【题型】解答题　【知识点】立体几何　【难度】easy
如图，我们知道，圆锥是$\text{Rt}\triangle AOP$（及其内部）绕$OP$所在的直线旋转一周形成的几何体。我们现将直角梯形$AOO_1A_1$（及其内部）绕$OO_1$所在的直线旋转一周形成的几何体称为圆台。设$\odot O_1$的半径为$r$，$\odot O$的半径为$R$，$OO_1=h$。

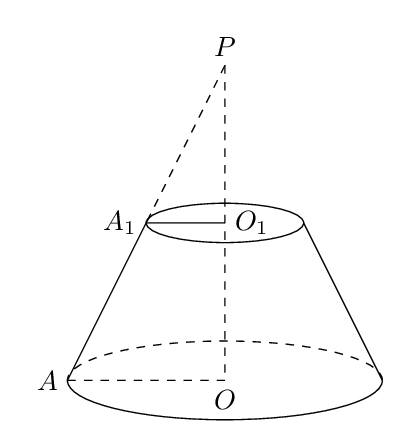
【解答】
【答案】（1）证明见解析；（2）$11\pi$
【分析】（1）根据三角形相似，得出$PO_1=\frac{rh}{R-r}$，利用两个圆锥体积之差可得圆台的体积；
（2）利用大圆锥的侧面积减去小圆锥的侧面积可得圆台的侧面积，再加上圆台的底面积即可。
【详解】（1）证明：$\because \triangle PA_1O_1 \sim \triangle PAO$，
$\therefore \frac{PO_1}{PO_1+h}=\frac{r}{R}$，解得$PO_1=\frac{rh}{R-r}$，
$\therefore V=\frac{1}{3}\pi R^2 \cdot PO - \frac{1}{3}\pi r^2 \cdot PO_1$
$=\frac{1}{3}\pi R^2 \cdot \left(\frac{rh}{R-r}+h\right) - \frac{1}{3}\pi r^2 \cdot \frac{rh}{R-r}$
$=\frac{1}{3}\pi h \cdot \frac{R^3-r^3}{R-r}$。

（2）在$\triangle PAO$中，过点$A_1$作$A_1B \perp AO$，$B$是垂足，
则在$Rt\triangle ABA_1$中，$AB=R-r=1$，$A_1B=\sqrt{3}$，
$\therefore \angle A_1AB=60^\circ$，$\therefore PA=4$，$PA_1=2$，
所以该圆台的表面积
$S=\frac{1}{2} \times 2\pi R \cdot PA - \frac{1}{2} \times 2\pi r \cdot PA_1 + \pi R^2 + \pi r^2$
$=8\pi - 2\pi + 4\pi + \pi = 11\pi$。

【点睛】本题主要考查圆台的体积公式证明及表面积的求解，明确圆台与圆锥间的关系是解题的关键，侧重考查逻辑推理和数学运算的核心素养。
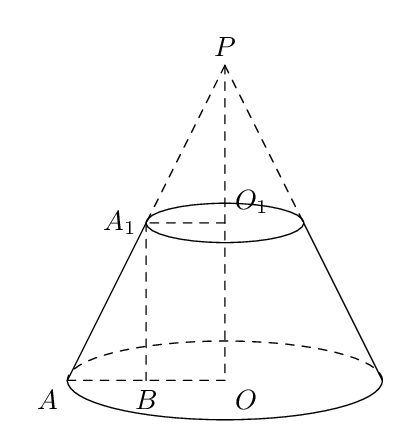